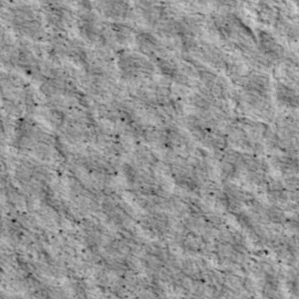
Label: non_frost